Question: I need to customize UISwitch by changing background color as well as knob(holder) image as shown in below image.Is it possible to customize UISwitch without app getting rejected.

Thanks in advance
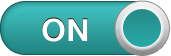
Answer: There's an 'onTintColor' property you can set on UISwitch. If you need to change the handle image as well, have a look at <URL>.